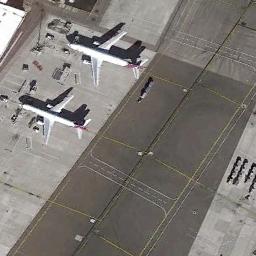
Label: airplane